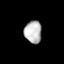
Tissue: lung
Cell type: Epithelial cells
Senescence score: 0.1896
Nuclear area (px): 376
Mean DAPI intensity: 186.646